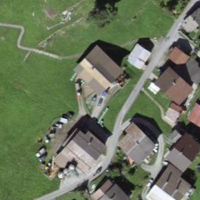
EUNIS habitat code: 54
Species observed at this site:
Corvus corone
Phoenicurus ochruros
Hyles gallii
Falco tinnunculus
Motacilla alba